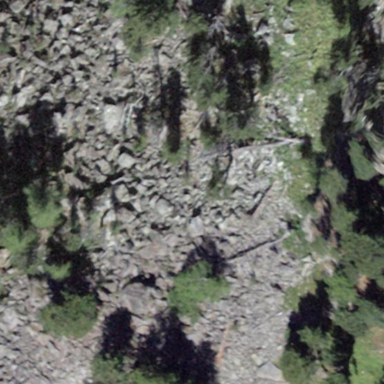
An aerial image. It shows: Natural scree.